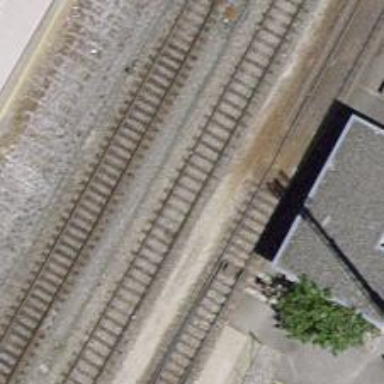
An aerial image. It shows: Rail yard with electrified contact lines for the trains.